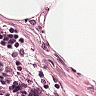
Metastatic tissue present: no